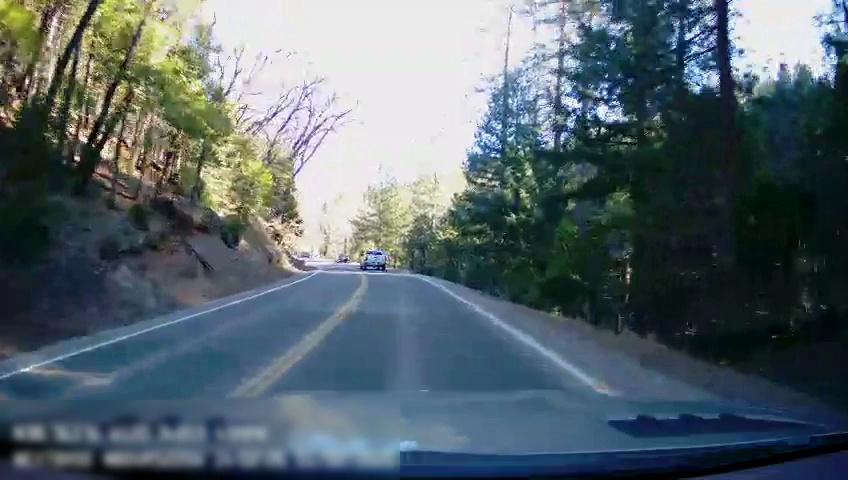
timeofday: Day
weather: Sunny
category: Drivable Space
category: Drivable Space
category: Vehicles | Truck
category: Vehicles | Car
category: Lanes | Opposite Lane
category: Lanes | Current Lane
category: Lanes | Opposite Lane
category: Lanes | Current Lane